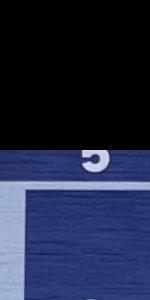
Label: Empty